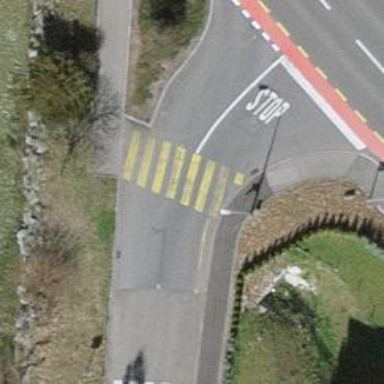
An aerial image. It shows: Footway with zebra crossing.